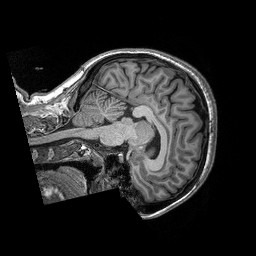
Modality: T1w
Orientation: sagittal
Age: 22
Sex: female
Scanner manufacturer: siemens
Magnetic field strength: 3 T
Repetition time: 2.3 s
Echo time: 0.00306 s